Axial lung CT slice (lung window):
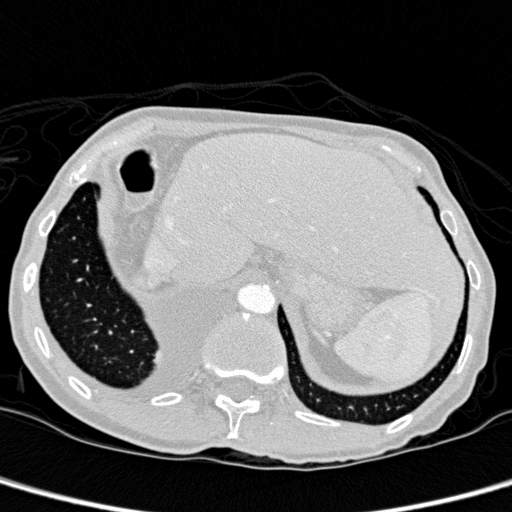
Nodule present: no